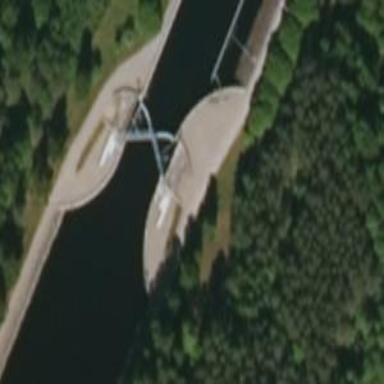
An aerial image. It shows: Lock gate on waterway.